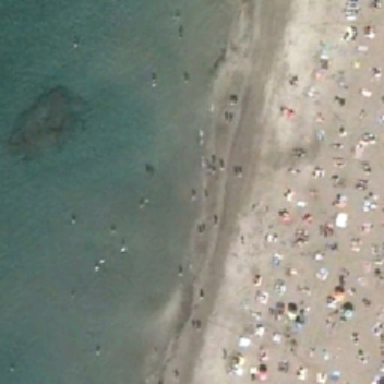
A large number of tourists are bathed in sunshine by the sea .